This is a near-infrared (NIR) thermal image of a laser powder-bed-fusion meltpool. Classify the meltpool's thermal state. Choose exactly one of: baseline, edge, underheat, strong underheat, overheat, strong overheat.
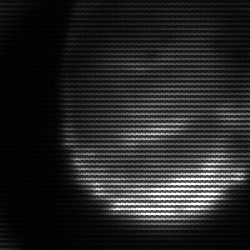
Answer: edge